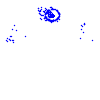
Particle: kaon